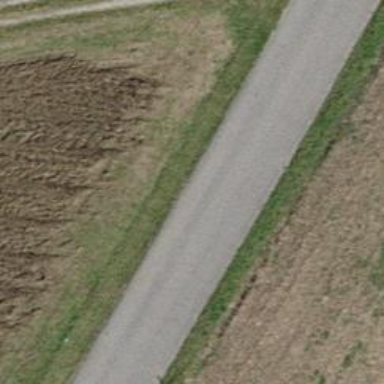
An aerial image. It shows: Unclassified paved road.